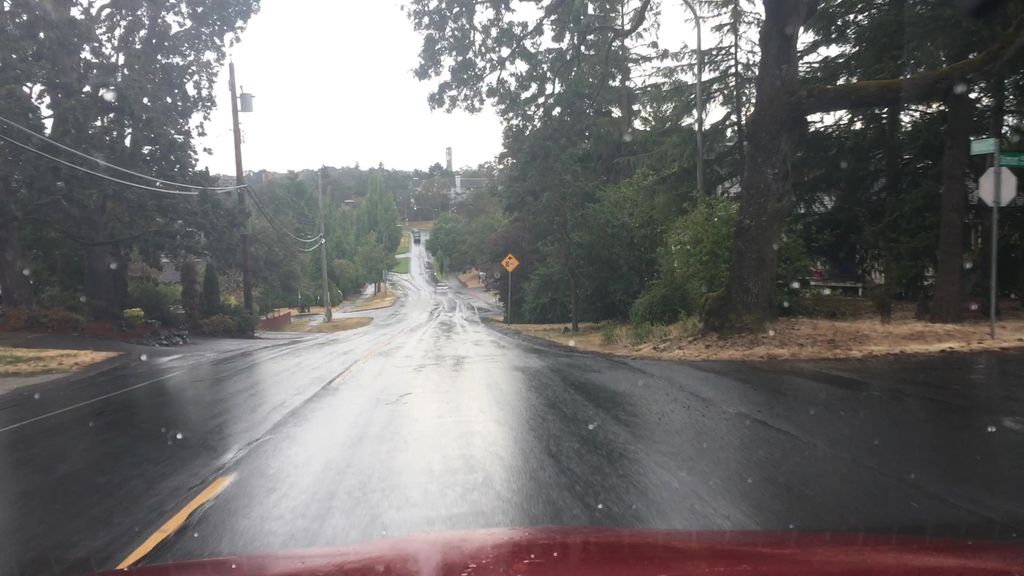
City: victoria